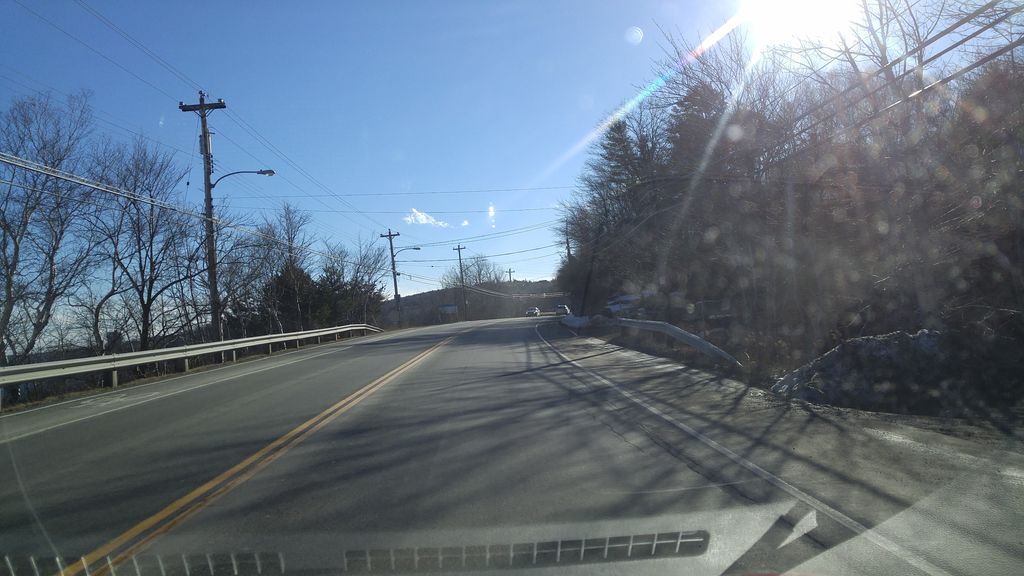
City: halifax